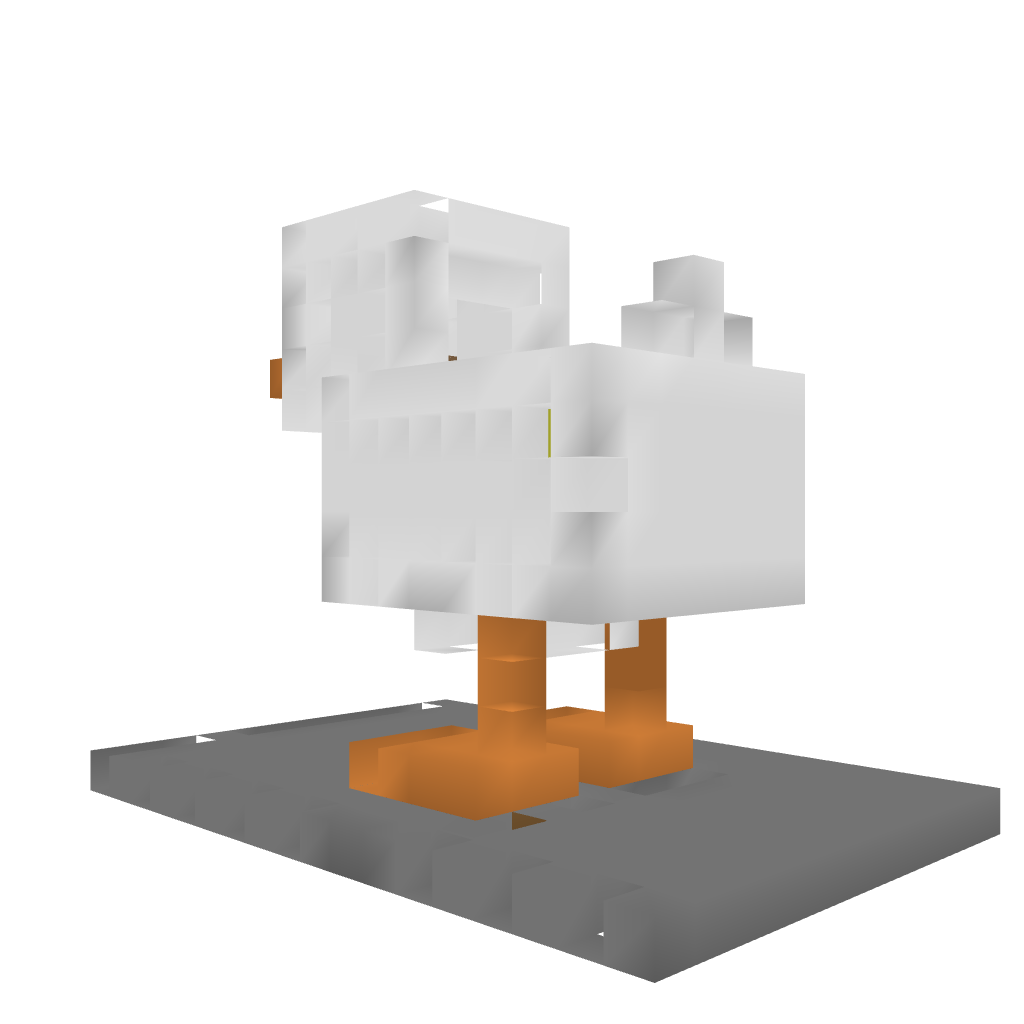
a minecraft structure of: Giant egg-laying chicken #1 bad low quality